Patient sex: M
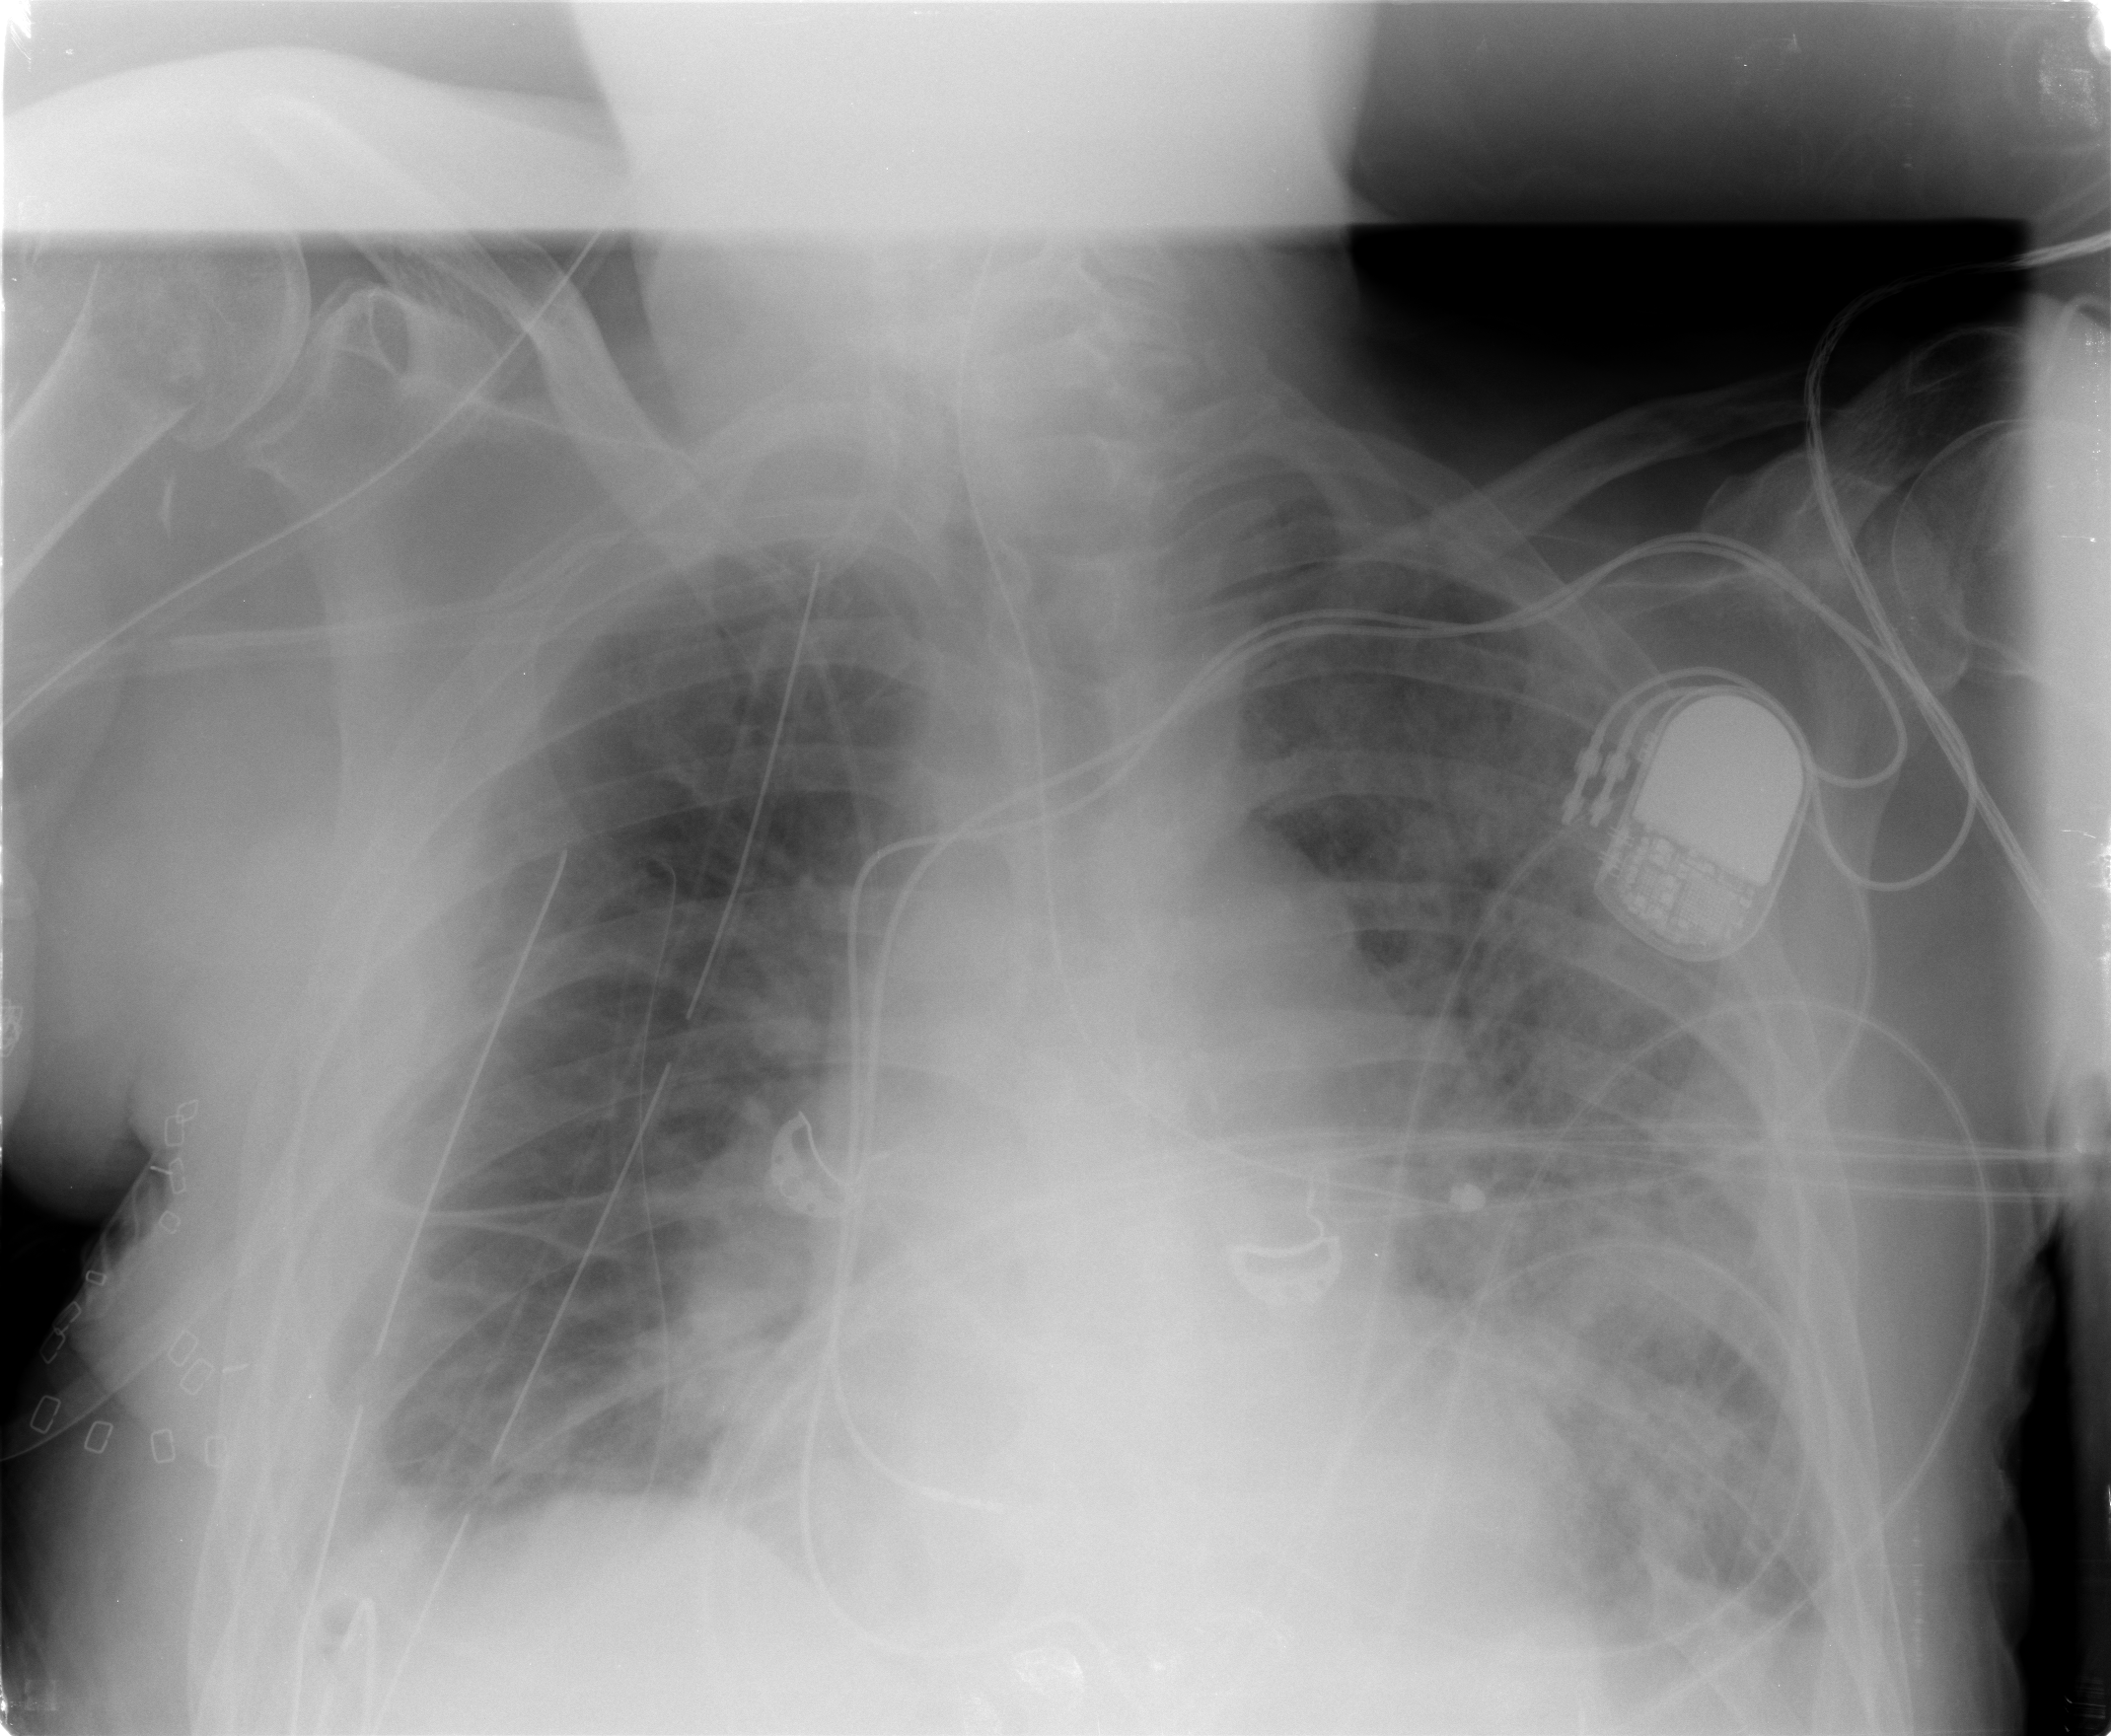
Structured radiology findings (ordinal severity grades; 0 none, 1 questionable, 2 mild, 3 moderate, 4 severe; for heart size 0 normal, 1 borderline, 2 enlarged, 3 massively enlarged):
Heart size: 0
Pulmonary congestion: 1
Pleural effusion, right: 1
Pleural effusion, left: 1
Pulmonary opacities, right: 1
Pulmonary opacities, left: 2
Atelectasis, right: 2
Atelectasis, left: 2